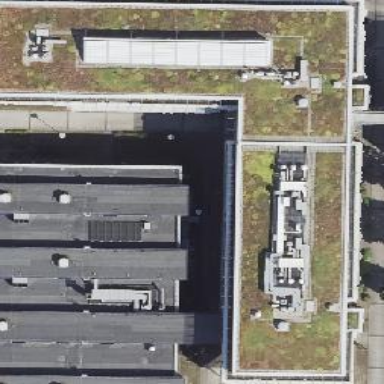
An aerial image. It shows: Building with flat roof covered in grass.